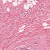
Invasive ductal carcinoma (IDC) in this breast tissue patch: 0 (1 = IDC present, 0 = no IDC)